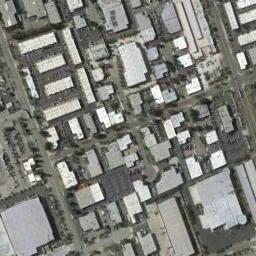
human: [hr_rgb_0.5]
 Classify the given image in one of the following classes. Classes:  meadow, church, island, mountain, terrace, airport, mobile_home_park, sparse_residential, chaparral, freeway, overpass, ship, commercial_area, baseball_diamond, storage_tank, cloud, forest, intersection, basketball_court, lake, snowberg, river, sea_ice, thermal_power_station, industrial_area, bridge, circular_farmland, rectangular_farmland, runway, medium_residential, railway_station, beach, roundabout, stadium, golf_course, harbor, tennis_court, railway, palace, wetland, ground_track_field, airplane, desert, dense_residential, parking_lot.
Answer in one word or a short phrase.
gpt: industrial_area